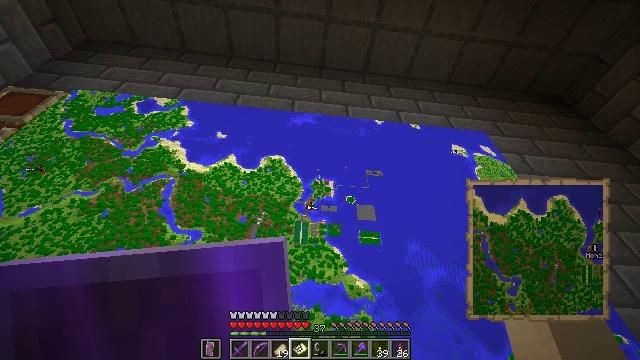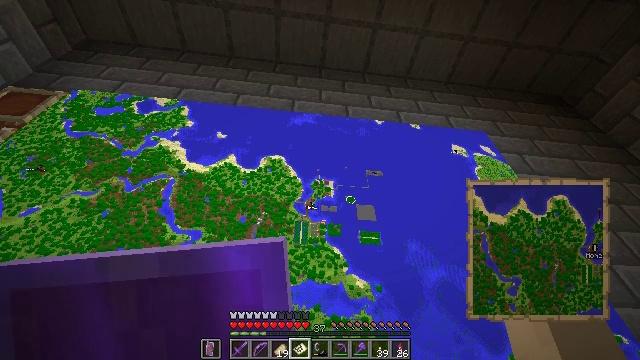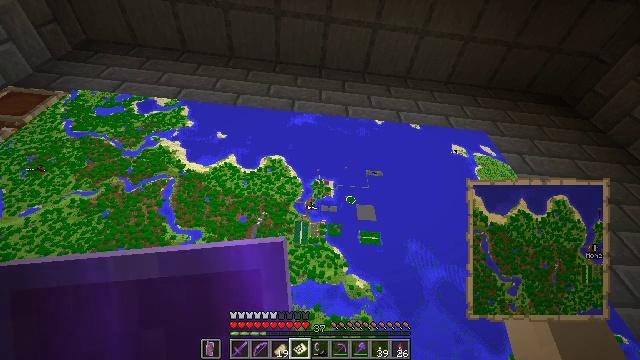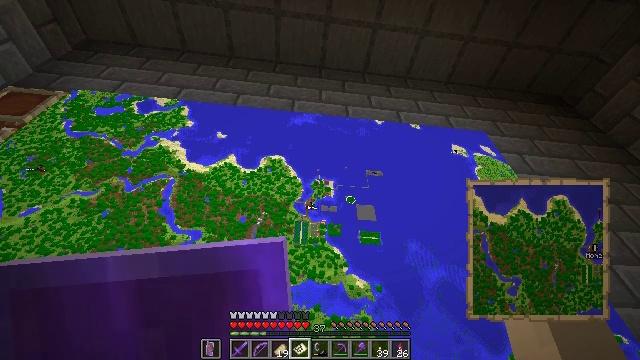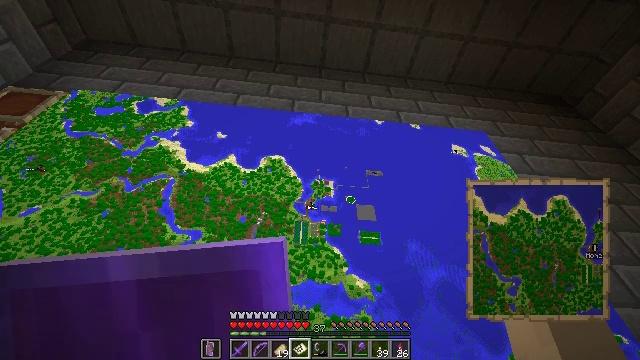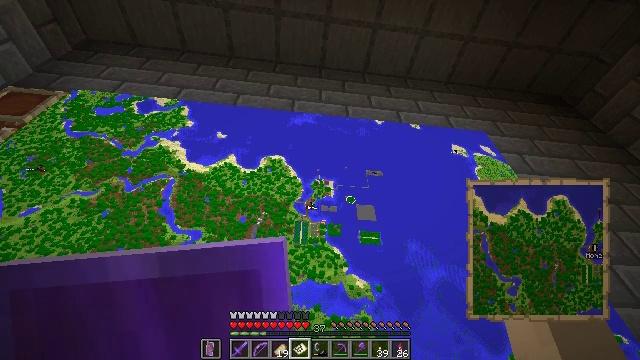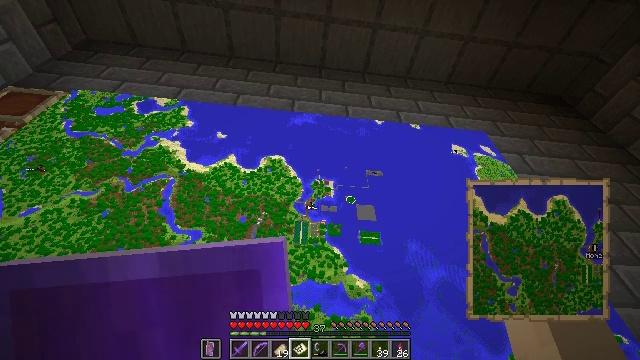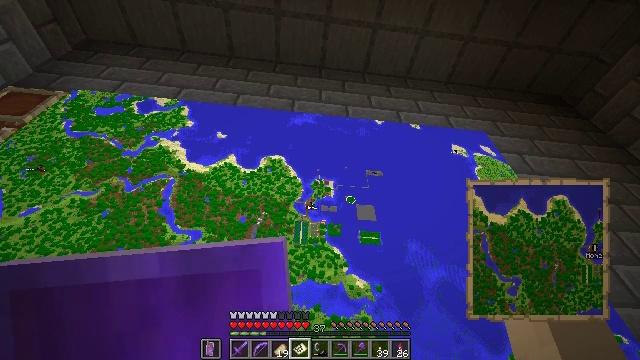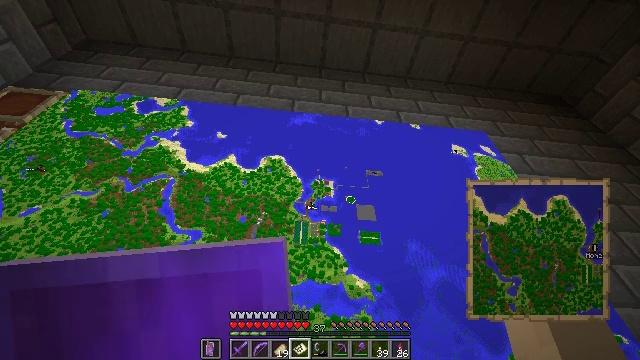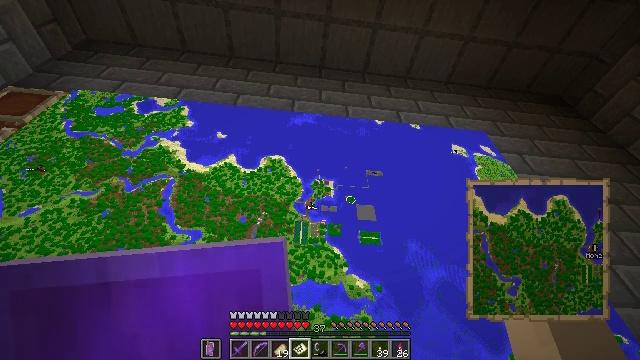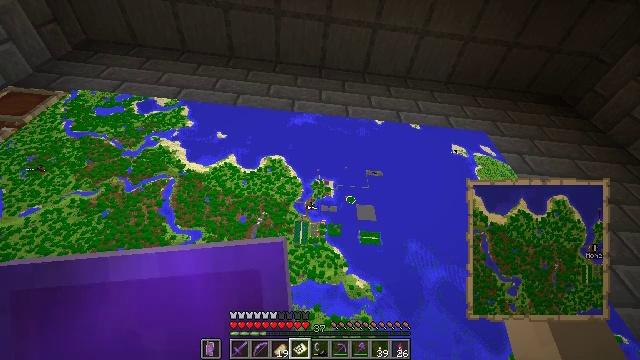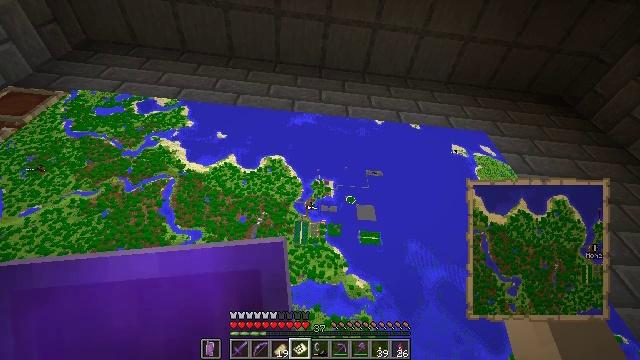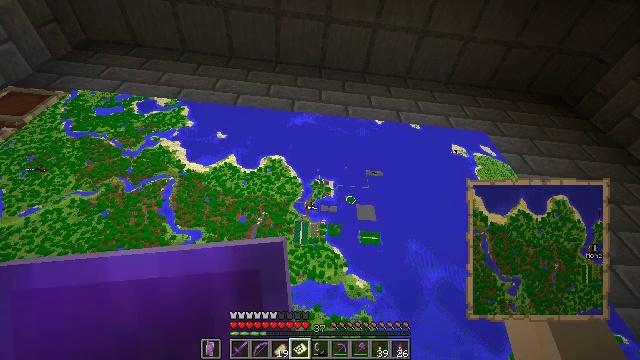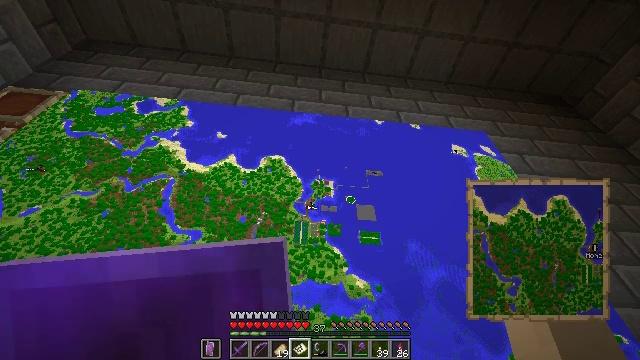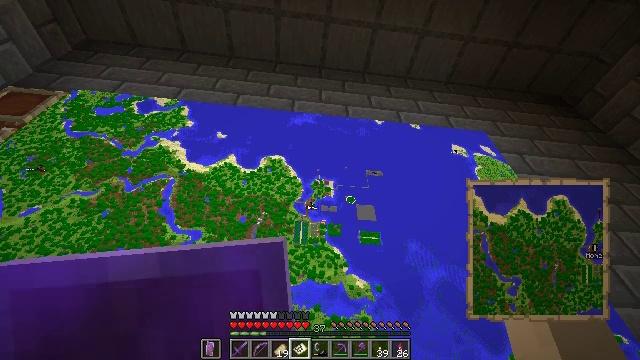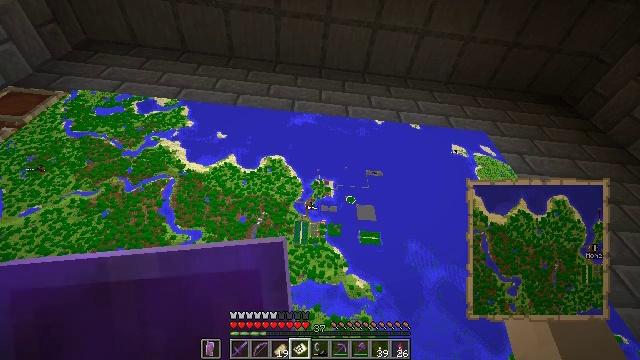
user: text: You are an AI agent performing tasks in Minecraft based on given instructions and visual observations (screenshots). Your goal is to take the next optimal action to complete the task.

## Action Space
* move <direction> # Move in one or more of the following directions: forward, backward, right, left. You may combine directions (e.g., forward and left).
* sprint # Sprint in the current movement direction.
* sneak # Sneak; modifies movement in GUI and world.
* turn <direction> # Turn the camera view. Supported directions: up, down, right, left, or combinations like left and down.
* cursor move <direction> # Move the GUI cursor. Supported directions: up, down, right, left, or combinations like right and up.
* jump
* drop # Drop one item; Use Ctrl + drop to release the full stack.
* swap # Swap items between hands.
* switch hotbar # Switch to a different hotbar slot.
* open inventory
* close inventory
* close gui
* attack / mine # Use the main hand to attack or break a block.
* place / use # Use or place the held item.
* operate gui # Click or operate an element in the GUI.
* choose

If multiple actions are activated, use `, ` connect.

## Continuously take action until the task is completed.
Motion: motion action
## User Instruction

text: Create a filled map at the crafting station.
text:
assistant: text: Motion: no_op
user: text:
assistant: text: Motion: no_op
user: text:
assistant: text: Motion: no_op
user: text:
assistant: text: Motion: no_op
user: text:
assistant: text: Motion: no_op
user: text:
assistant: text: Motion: no_op
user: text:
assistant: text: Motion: no_op
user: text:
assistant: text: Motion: no_op
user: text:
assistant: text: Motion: no_op
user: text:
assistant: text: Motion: no_op
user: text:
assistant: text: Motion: no_op
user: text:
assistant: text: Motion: no_op
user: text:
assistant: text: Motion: no_op
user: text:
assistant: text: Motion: no_op
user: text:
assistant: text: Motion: no_op
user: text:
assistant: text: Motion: no_op
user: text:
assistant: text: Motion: no_op
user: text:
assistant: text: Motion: no_op
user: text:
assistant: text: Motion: no_op
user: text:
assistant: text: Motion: no_op
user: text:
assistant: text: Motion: no_op
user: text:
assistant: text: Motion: no_op
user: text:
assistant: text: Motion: no_op
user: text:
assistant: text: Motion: no_op
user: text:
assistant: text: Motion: no_op
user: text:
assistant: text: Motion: no_op
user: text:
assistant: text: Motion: no_op
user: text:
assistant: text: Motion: no_op
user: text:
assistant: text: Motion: open inventory
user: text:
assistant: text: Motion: open inventory